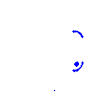
Particle: electron